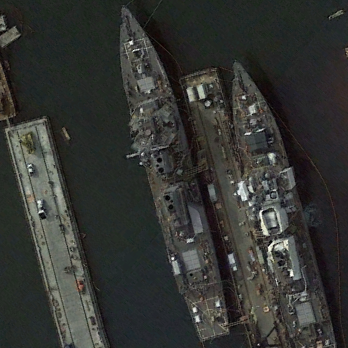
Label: destroyer